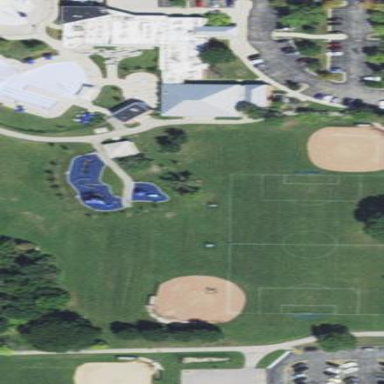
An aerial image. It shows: Baseball pitch for leisure and sports activities.